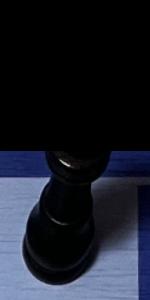
Label: King_Black